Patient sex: M
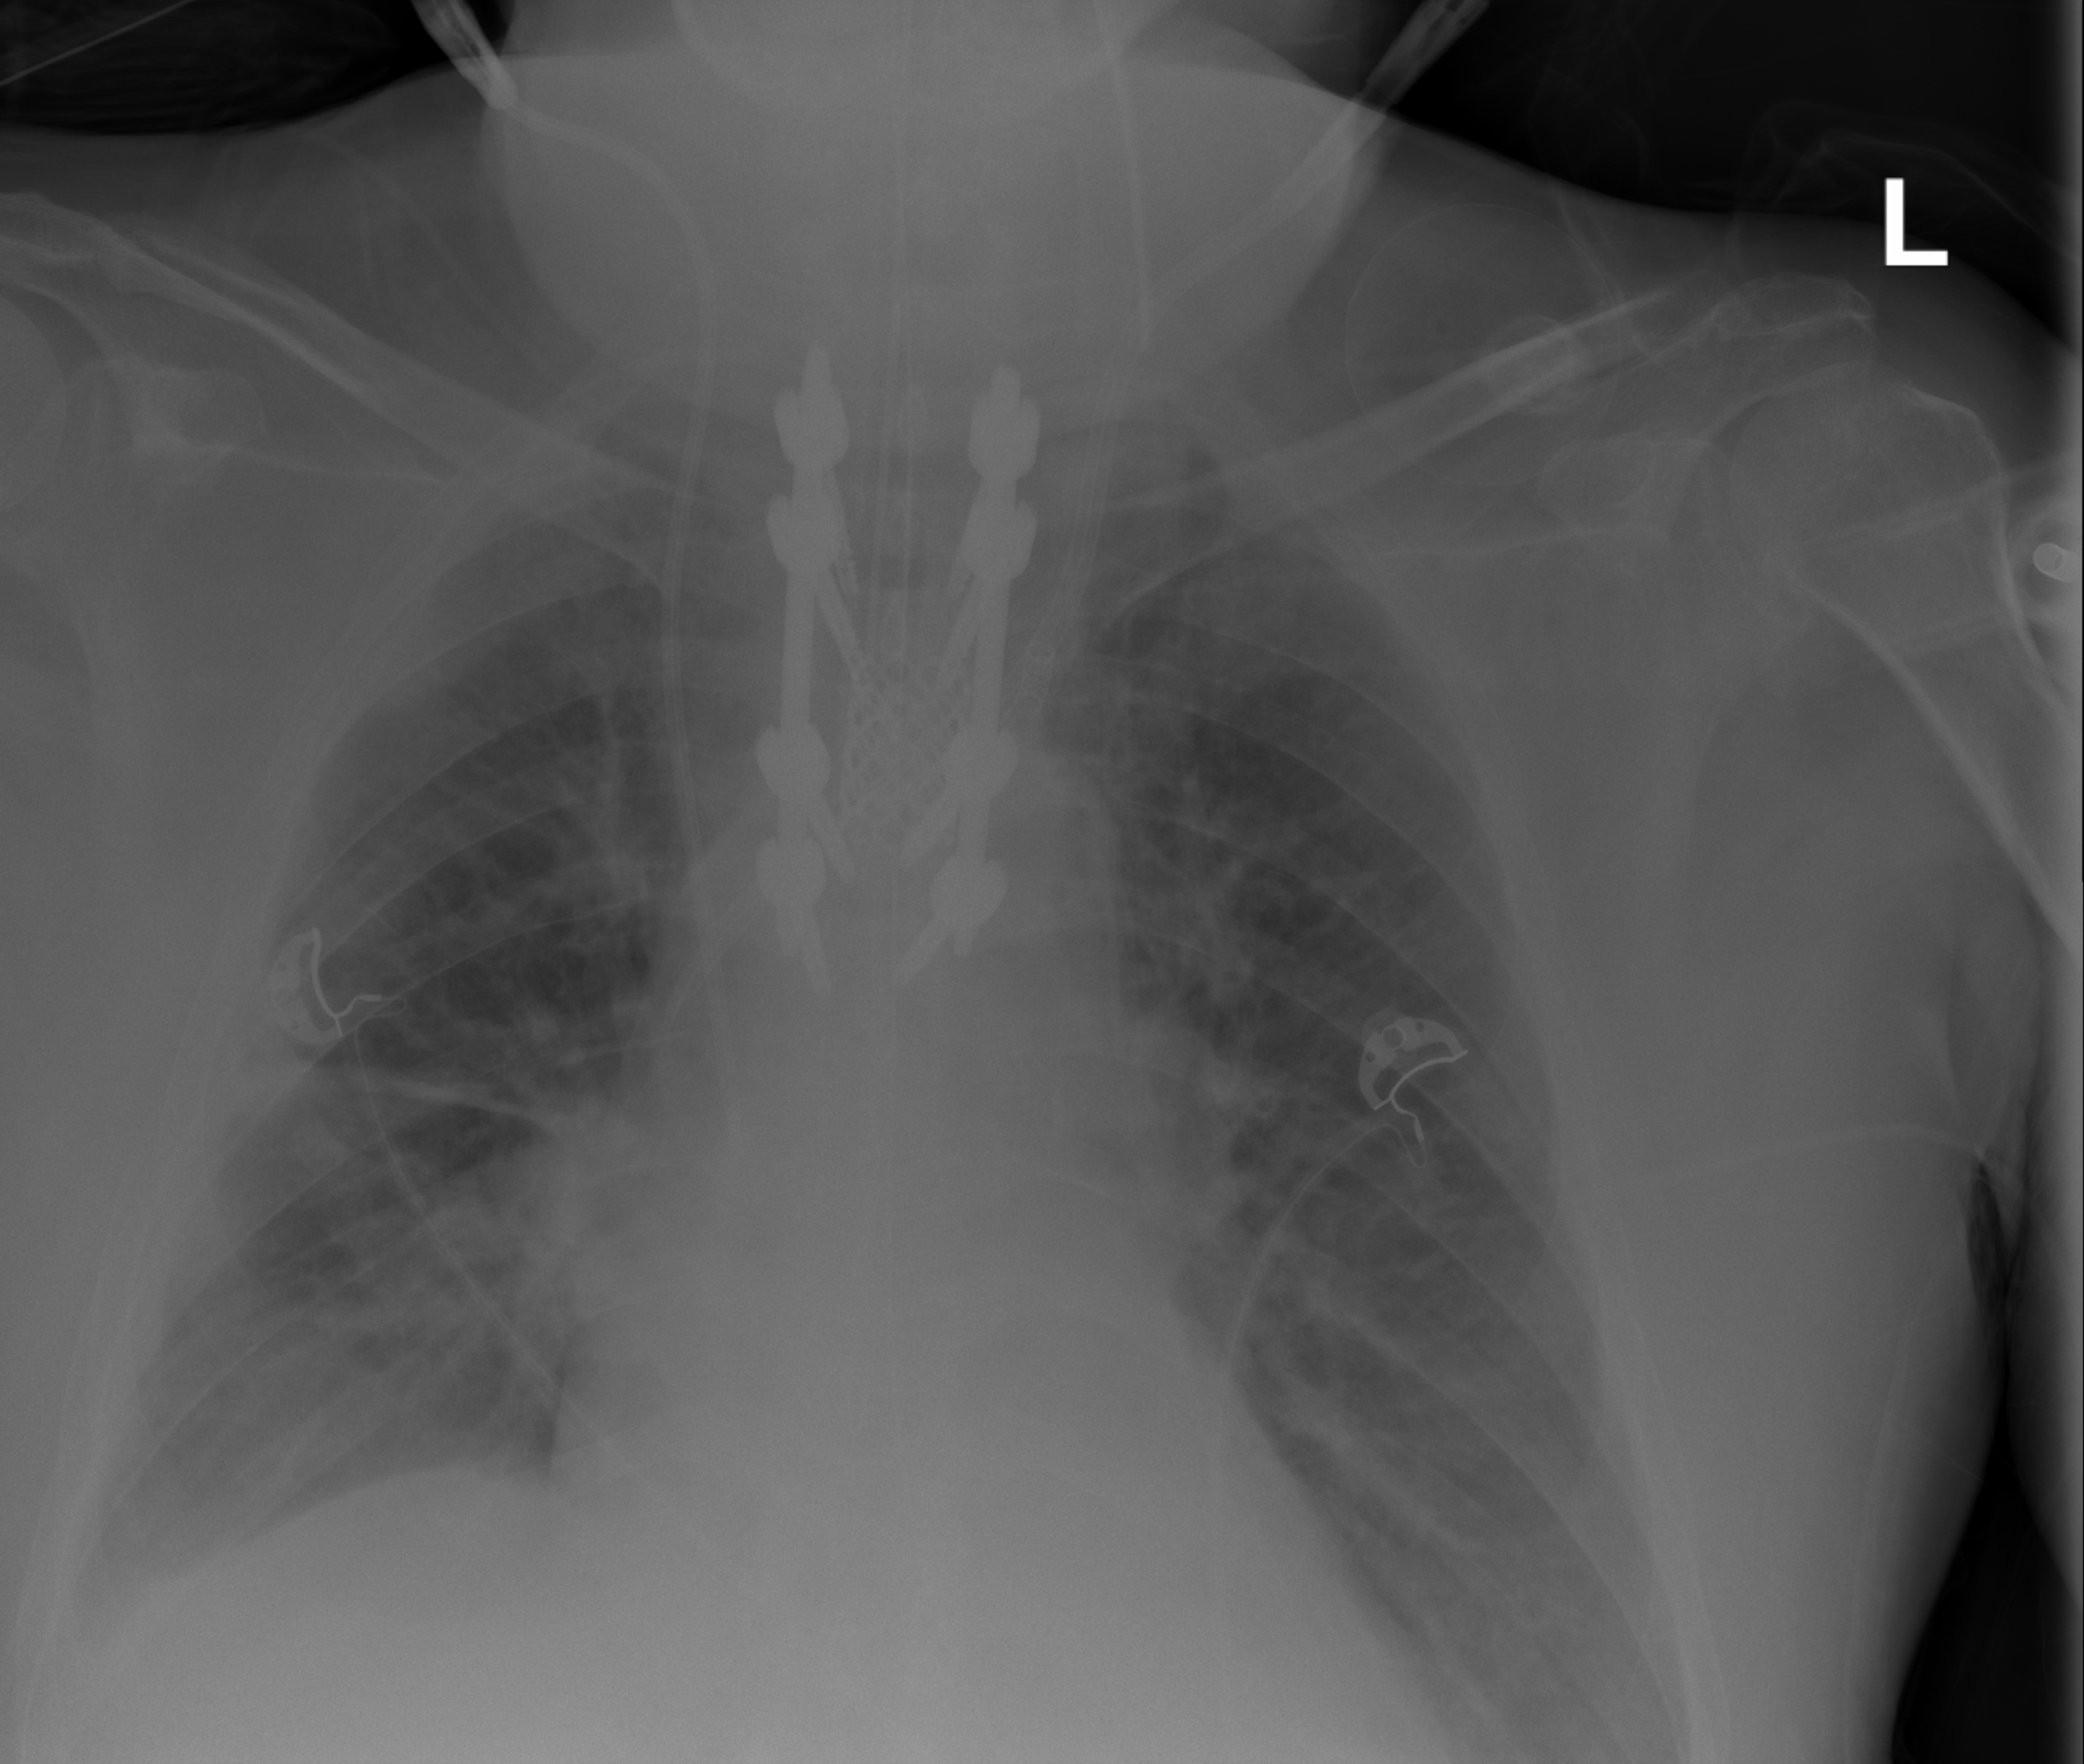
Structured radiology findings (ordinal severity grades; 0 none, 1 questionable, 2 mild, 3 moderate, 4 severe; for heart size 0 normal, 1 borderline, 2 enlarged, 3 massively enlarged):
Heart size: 2
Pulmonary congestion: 2
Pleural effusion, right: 2
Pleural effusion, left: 1
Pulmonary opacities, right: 2
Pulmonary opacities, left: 2
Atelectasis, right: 2
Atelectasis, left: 2